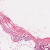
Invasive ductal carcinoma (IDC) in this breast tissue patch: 0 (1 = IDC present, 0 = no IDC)